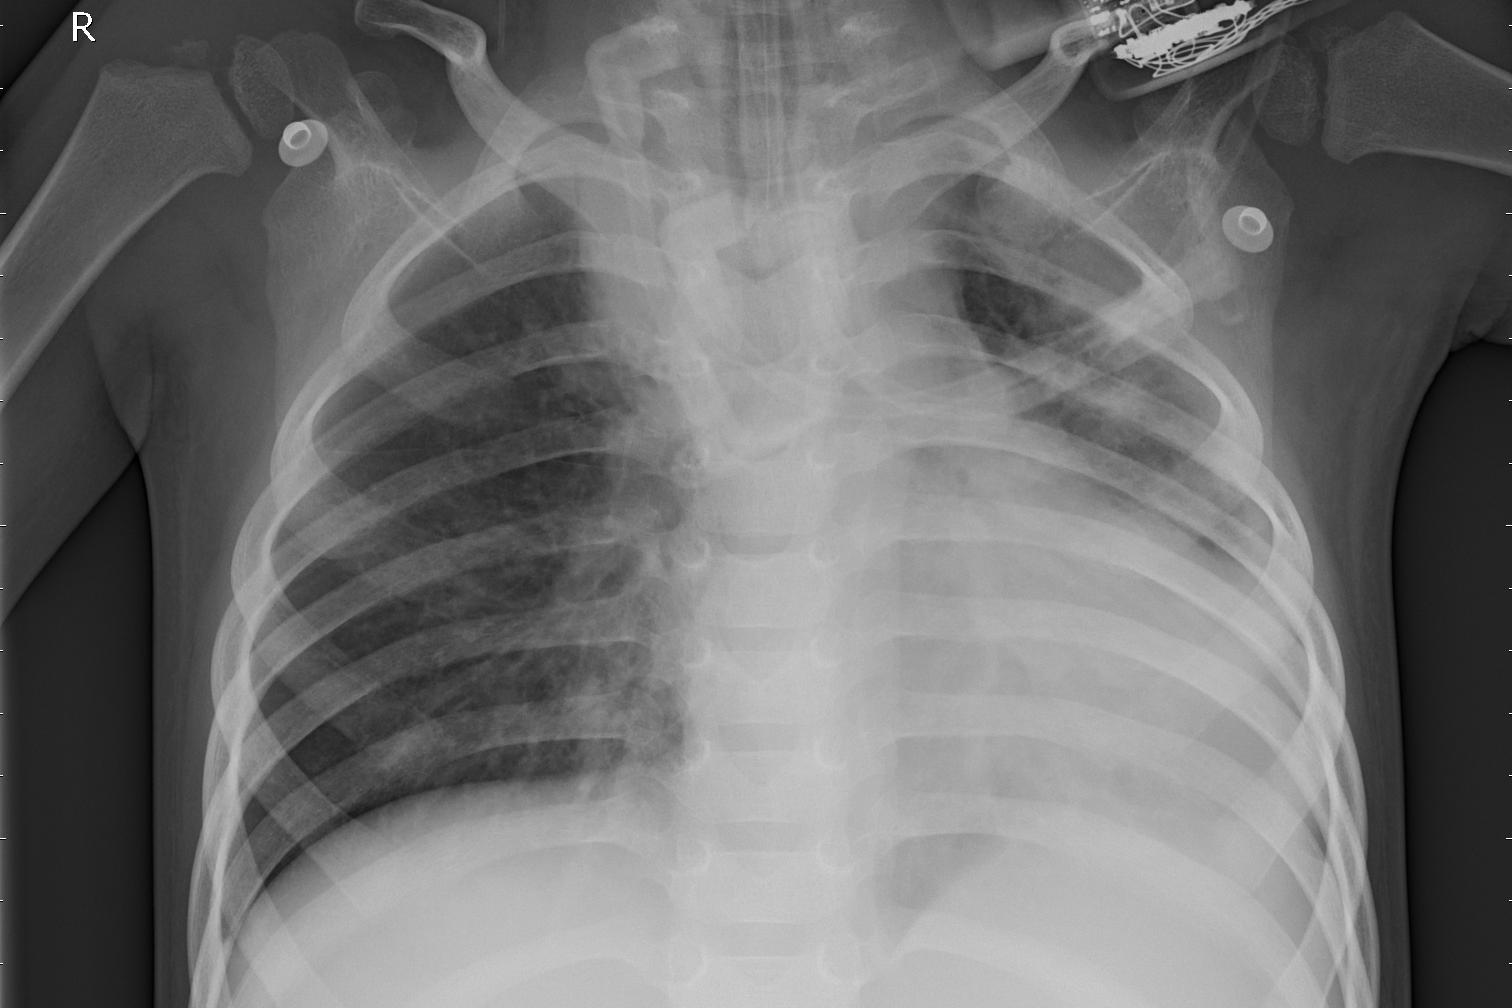
Diagnosis: PNEUMONIA